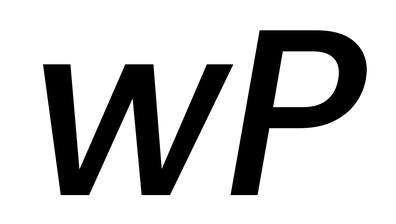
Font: Poppins-MediumItalic